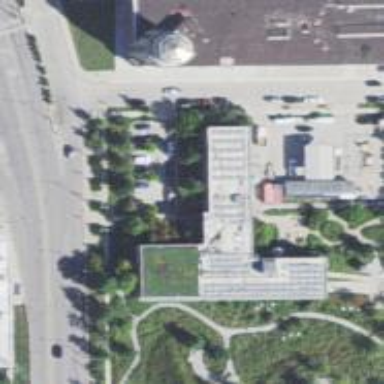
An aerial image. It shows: Commercial building that houses museum.